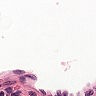
Metastatic tissue present: no